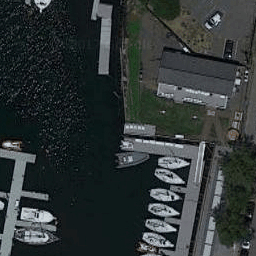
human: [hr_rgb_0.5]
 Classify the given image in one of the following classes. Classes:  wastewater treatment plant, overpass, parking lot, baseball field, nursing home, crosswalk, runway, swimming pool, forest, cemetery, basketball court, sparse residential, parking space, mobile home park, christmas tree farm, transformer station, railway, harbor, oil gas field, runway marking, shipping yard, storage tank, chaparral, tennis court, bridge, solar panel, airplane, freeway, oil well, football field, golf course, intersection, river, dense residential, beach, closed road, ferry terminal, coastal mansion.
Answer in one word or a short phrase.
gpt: harbor